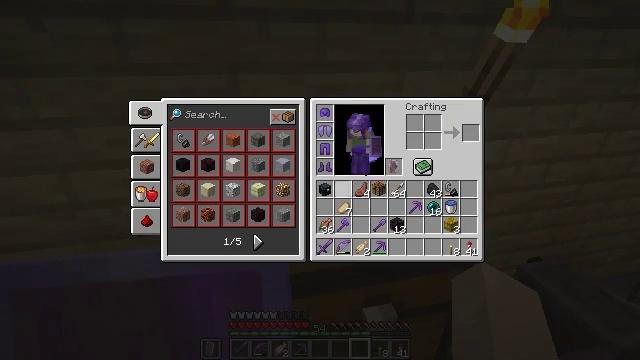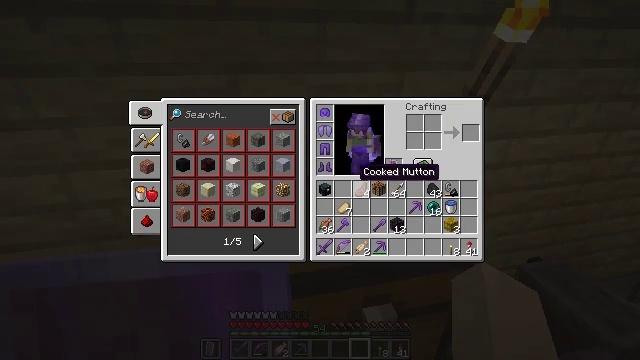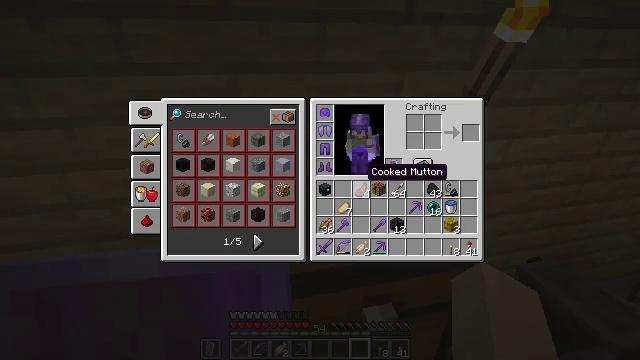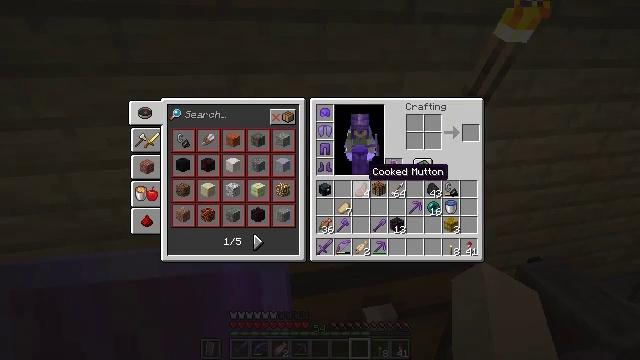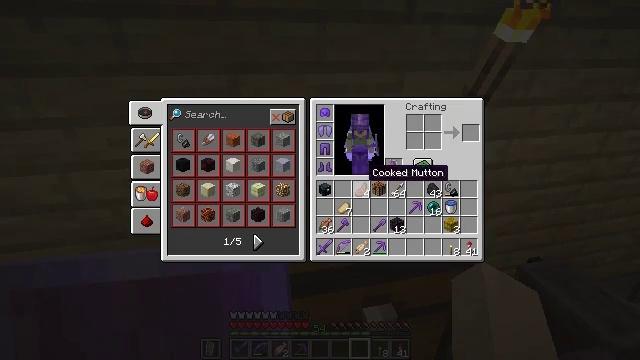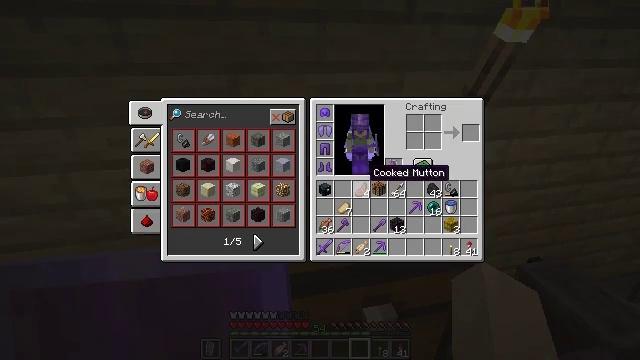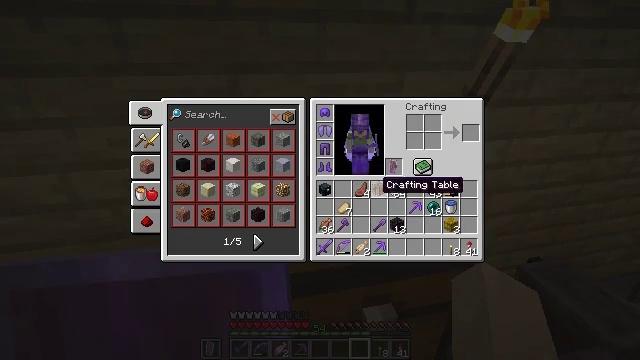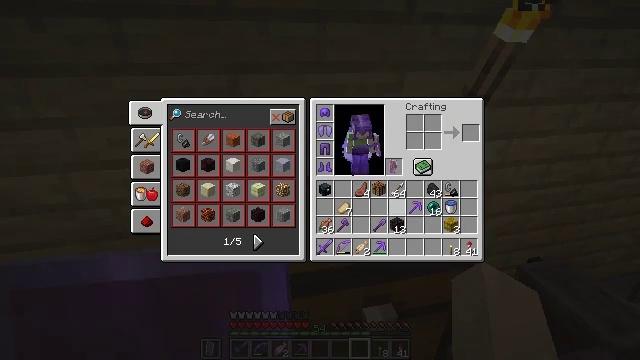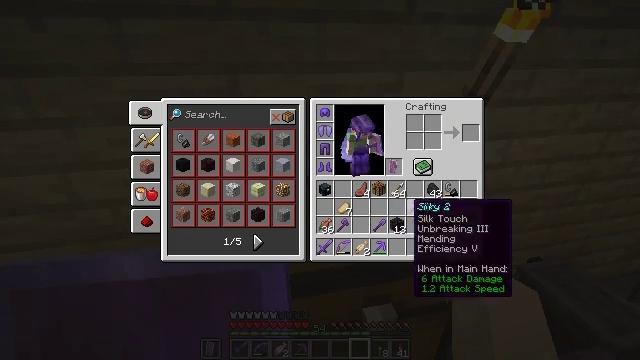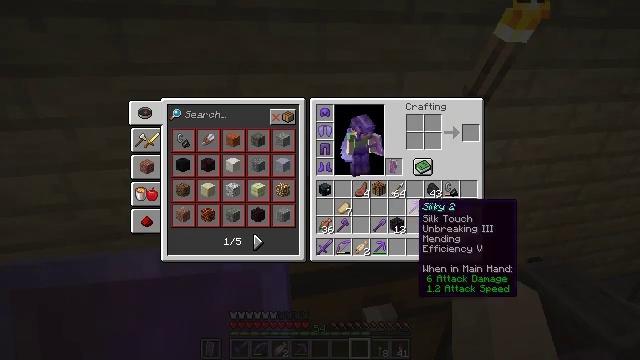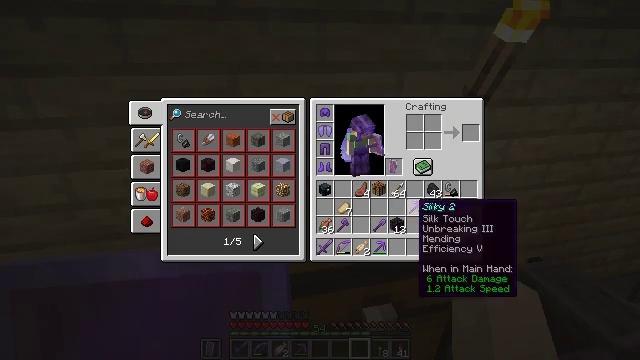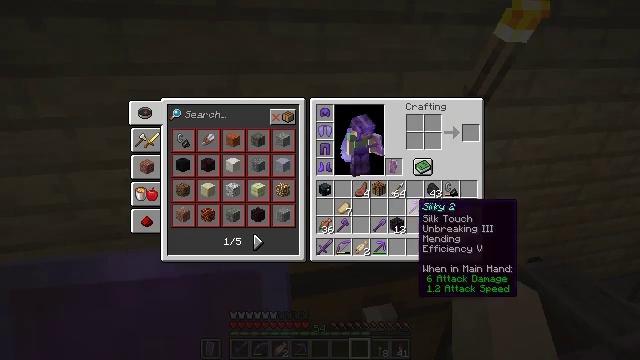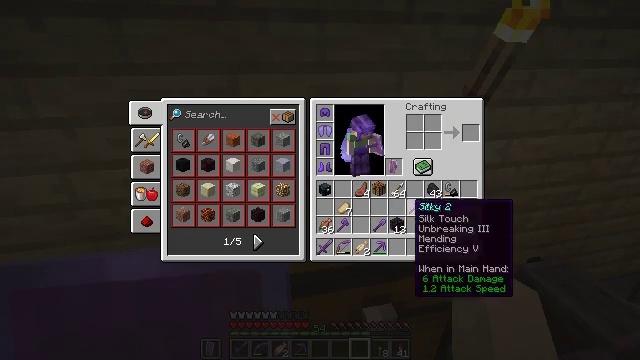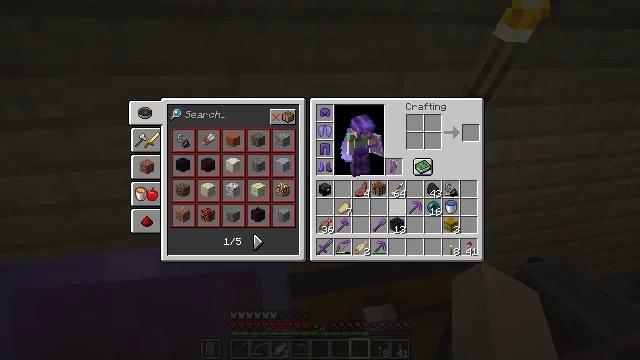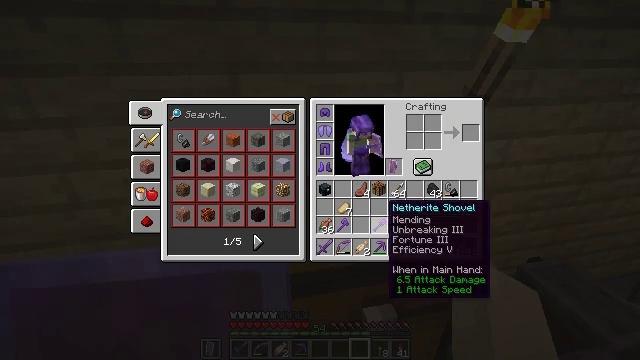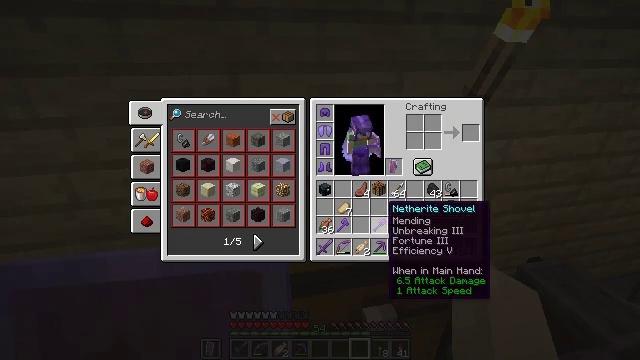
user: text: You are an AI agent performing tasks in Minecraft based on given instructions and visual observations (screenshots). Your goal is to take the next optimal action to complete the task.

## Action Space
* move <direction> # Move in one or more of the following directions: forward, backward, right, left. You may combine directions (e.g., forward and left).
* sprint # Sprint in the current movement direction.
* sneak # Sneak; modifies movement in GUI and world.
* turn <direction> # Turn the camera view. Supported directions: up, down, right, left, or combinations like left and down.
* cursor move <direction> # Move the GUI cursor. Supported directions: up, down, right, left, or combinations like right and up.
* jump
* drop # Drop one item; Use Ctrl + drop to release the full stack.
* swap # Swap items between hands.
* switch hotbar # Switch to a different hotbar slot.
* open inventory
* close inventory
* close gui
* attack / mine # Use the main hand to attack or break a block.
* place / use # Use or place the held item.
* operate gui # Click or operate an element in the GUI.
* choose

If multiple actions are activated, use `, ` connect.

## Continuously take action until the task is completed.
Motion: motion action
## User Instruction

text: Mine the chest to collect it.
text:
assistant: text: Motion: turn right
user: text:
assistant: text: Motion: turn right
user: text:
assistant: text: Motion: no_op
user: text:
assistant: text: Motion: no_op
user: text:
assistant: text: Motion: no_op
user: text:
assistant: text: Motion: turn right and down
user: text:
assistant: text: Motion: turn right and down
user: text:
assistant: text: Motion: no_op
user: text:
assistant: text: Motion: sneak
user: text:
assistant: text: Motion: sneak
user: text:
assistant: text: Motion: sneak
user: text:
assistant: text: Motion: sneak
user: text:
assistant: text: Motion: sneak, turn left
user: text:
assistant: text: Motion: sneak, turn left
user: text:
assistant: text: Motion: sneak
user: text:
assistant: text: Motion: sneak
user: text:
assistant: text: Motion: sneak
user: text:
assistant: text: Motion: sneak
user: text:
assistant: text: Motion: sneak
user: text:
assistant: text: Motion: sneak, turn left
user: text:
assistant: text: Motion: sneak
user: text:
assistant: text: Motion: sneak
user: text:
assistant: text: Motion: sneak
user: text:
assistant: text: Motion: sneak
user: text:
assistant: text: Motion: sneak
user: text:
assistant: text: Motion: sneak
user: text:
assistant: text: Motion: sneak
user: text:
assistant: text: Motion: sneak
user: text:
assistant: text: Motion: sneak
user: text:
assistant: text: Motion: sneak